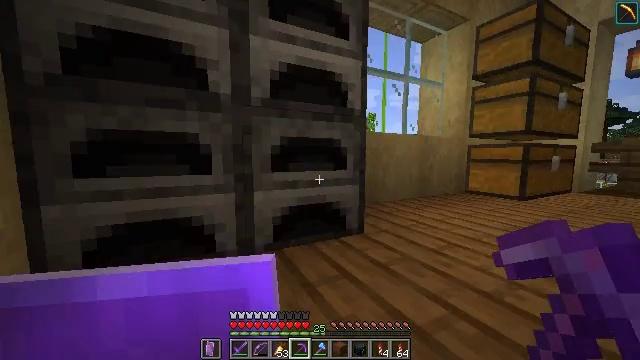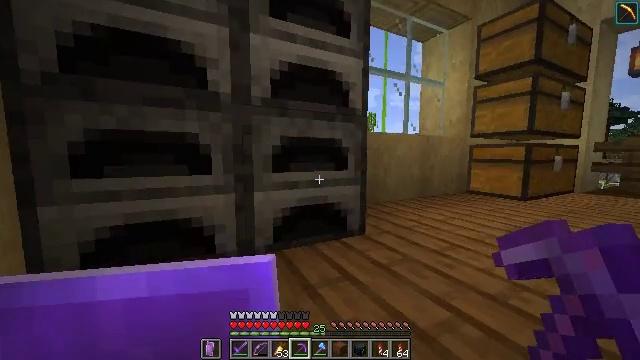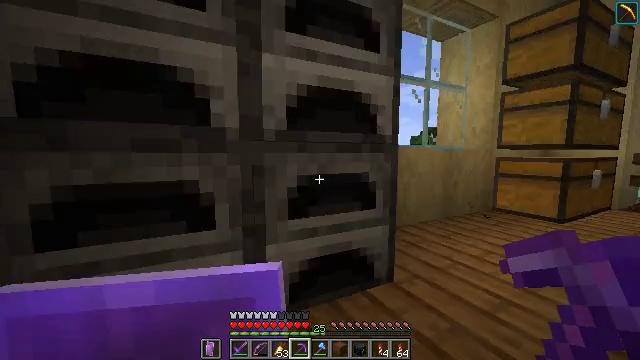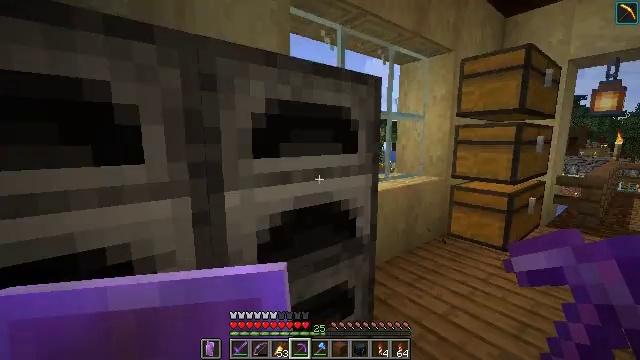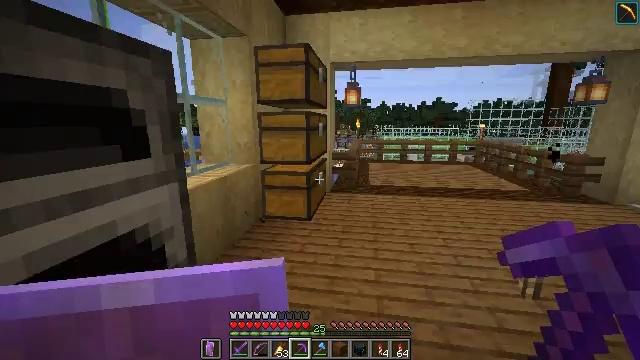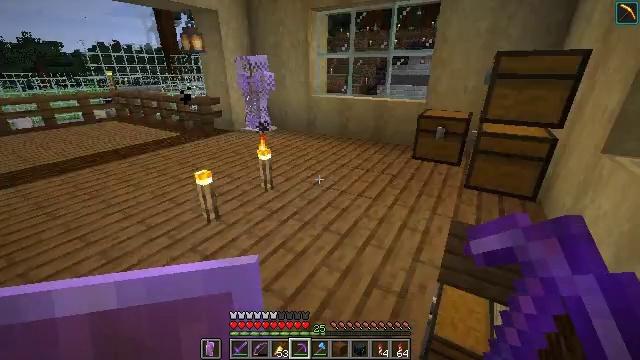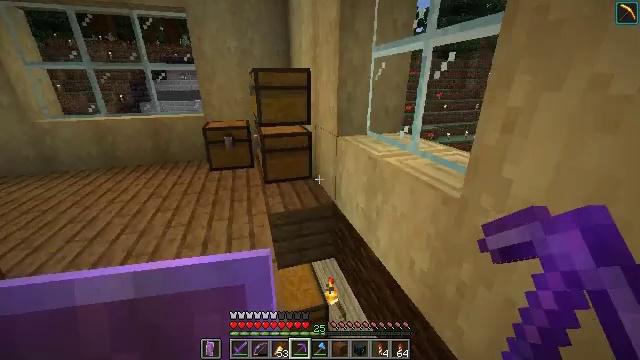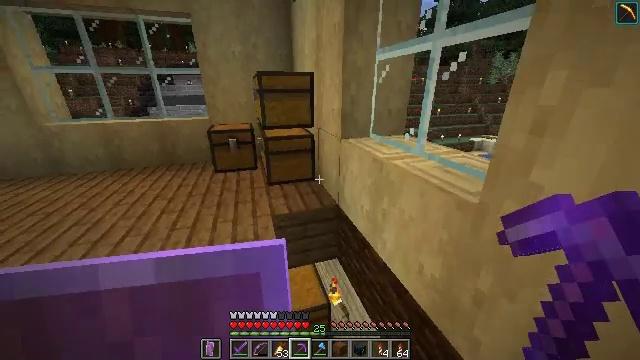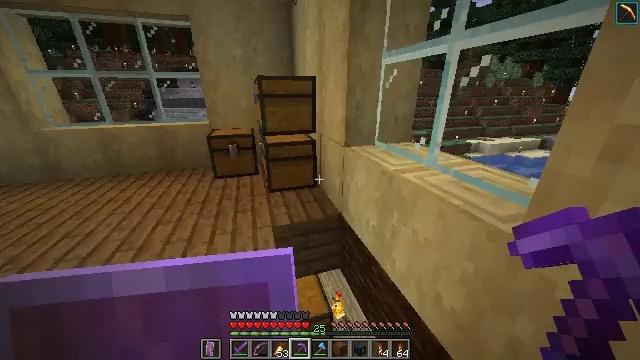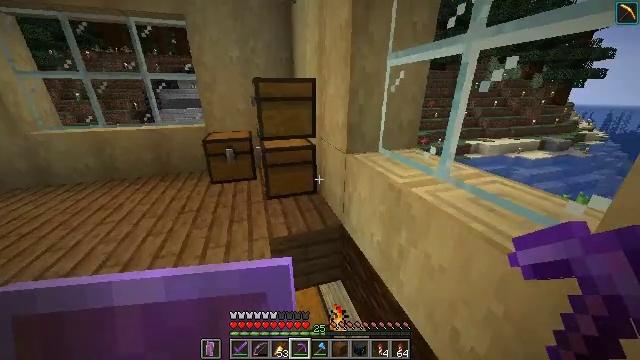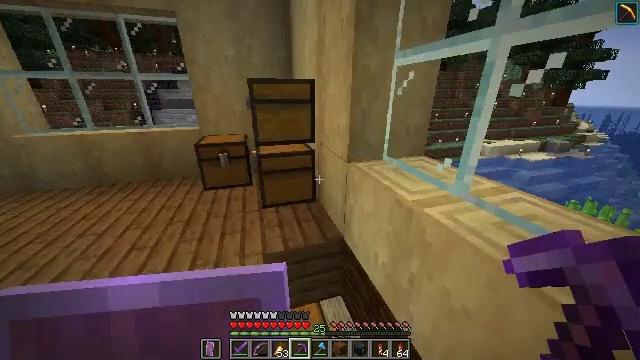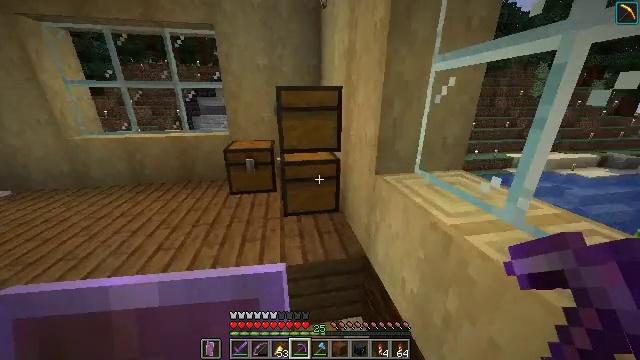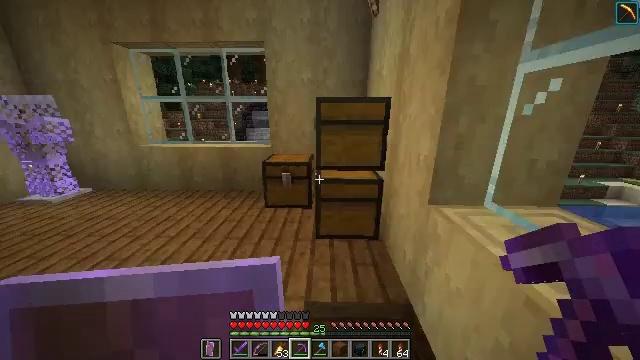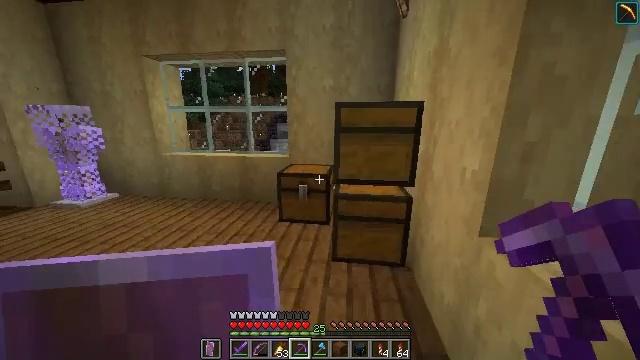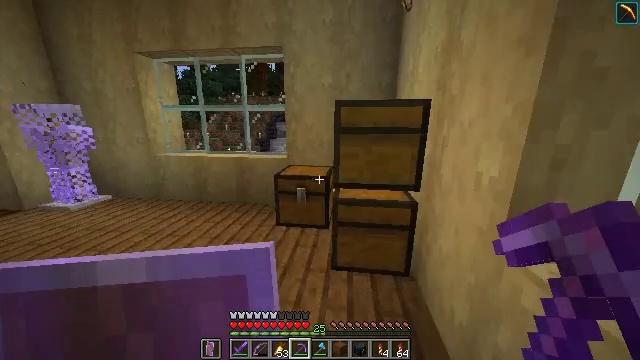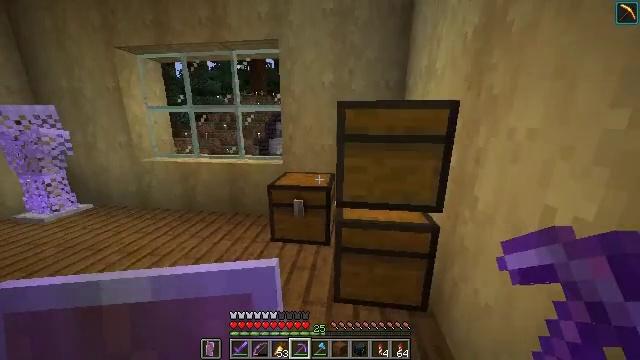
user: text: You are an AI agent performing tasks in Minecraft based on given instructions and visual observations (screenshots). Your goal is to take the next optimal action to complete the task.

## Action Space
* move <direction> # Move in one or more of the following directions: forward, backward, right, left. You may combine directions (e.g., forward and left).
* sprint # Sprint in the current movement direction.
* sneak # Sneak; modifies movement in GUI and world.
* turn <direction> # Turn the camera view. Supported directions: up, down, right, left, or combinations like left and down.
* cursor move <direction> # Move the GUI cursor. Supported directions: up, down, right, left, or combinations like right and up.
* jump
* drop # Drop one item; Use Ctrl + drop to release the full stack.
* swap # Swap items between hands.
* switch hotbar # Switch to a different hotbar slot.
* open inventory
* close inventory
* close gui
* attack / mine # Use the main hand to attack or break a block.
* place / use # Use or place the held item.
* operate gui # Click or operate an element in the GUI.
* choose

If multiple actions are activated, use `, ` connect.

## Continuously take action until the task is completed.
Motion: motion action
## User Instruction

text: Add dirt and gravel together in the crafting table to form coarse dirt.
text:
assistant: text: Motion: move forward, sprint
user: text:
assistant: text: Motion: move forward, sprint
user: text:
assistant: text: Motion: move forward, sprint, turn right and down
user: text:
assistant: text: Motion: move forward, sprint, turn right and down
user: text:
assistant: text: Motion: move forward, sprint, turn right and down
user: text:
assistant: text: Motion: move forward, sprint, turn right and up
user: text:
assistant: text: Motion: move forward, sprint
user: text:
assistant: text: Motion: move forward, sprint
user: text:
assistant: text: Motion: move forward, sprint
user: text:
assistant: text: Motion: move forward, sprint
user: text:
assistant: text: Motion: move forward, sprint, turn left and up
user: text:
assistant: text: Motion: move forward, sprint, turn left and up
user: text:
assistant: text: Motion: move forward, sprint, turn left and up
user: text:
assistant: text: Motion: move forward
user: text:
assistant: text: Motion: move forward
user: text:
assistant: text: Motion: move forward and move left
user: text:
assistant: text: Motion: move left, turn right and up
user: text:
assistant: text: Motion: move left, turn right and up
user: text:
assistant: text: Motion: move left, turn right and up
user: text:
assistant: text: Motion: move left, turn right
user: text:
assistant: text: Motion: turn right
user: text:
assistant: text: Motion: turn right
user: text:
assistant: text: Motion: use / place
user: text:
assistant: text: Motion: use / place
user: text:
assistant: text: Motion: use / place
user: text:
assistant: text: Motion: no_op
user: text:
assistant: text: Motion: no_op
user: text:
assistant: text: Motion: open gui
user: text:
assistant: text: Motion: no_op
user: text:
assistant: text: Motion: no_op